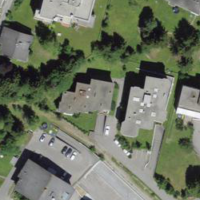
EUNIS habitat code: 54
Species observed at this site:
Vicia sepium
Veronica hederifolia
Prunus padus
Ranunculus repens
Sambucus racemosa
Malva moschata
Cornus sanguinea
Lamium album